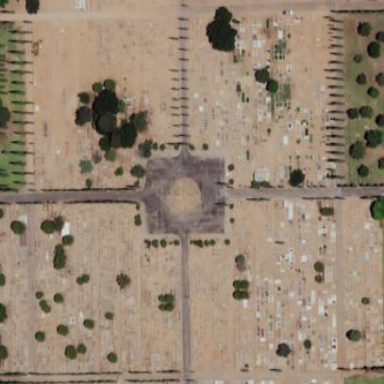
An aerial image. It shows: Grave yard.